Question: I am looking for GUI interface for my web application to see the stats for the memcached. How much memcached is used, How much is free.
It will be great if it can show keys stored in memcache and show the growth of the memcache consumed in form of charts etc
I came to know about <URL>, Buts its in very early development.
Any suggestions?
- - -
On Heroku I have an another application running and <URL> addon provides good enough interface for it. Here is the screenshot.

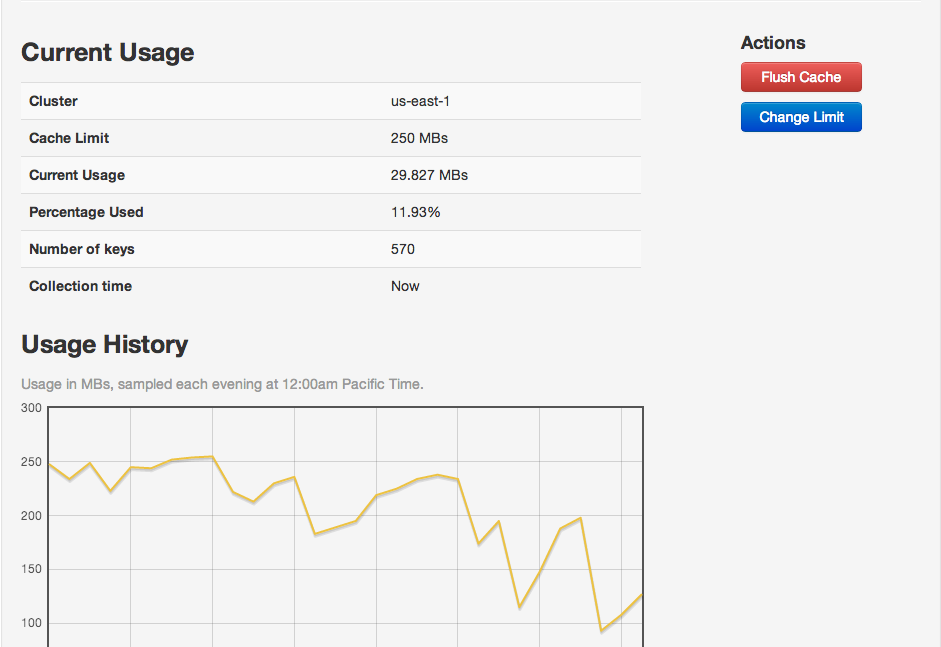
Answer: There are numerous tools doing what you want; a very basic one (single PHP file) is <URL> .
There isn't "one memcached GUI to rule them all"; however, the 2 projects cited above being open source, you should be able to customize them fairly easily to do your bidding (especially with regards to graph etc.).
Do keep in mind that there isn't a way to reliably and comprehensively view all the keys stored in memcached; tools that do display that are using <URL>, which is very limited.